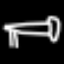
Label: bed